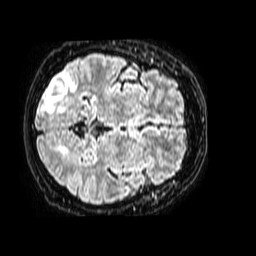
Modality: FLAIR
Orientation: axial
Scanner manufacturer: philips
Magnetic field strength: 1.5 T
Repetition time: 8 s
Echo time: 0.3032 s